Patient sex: M
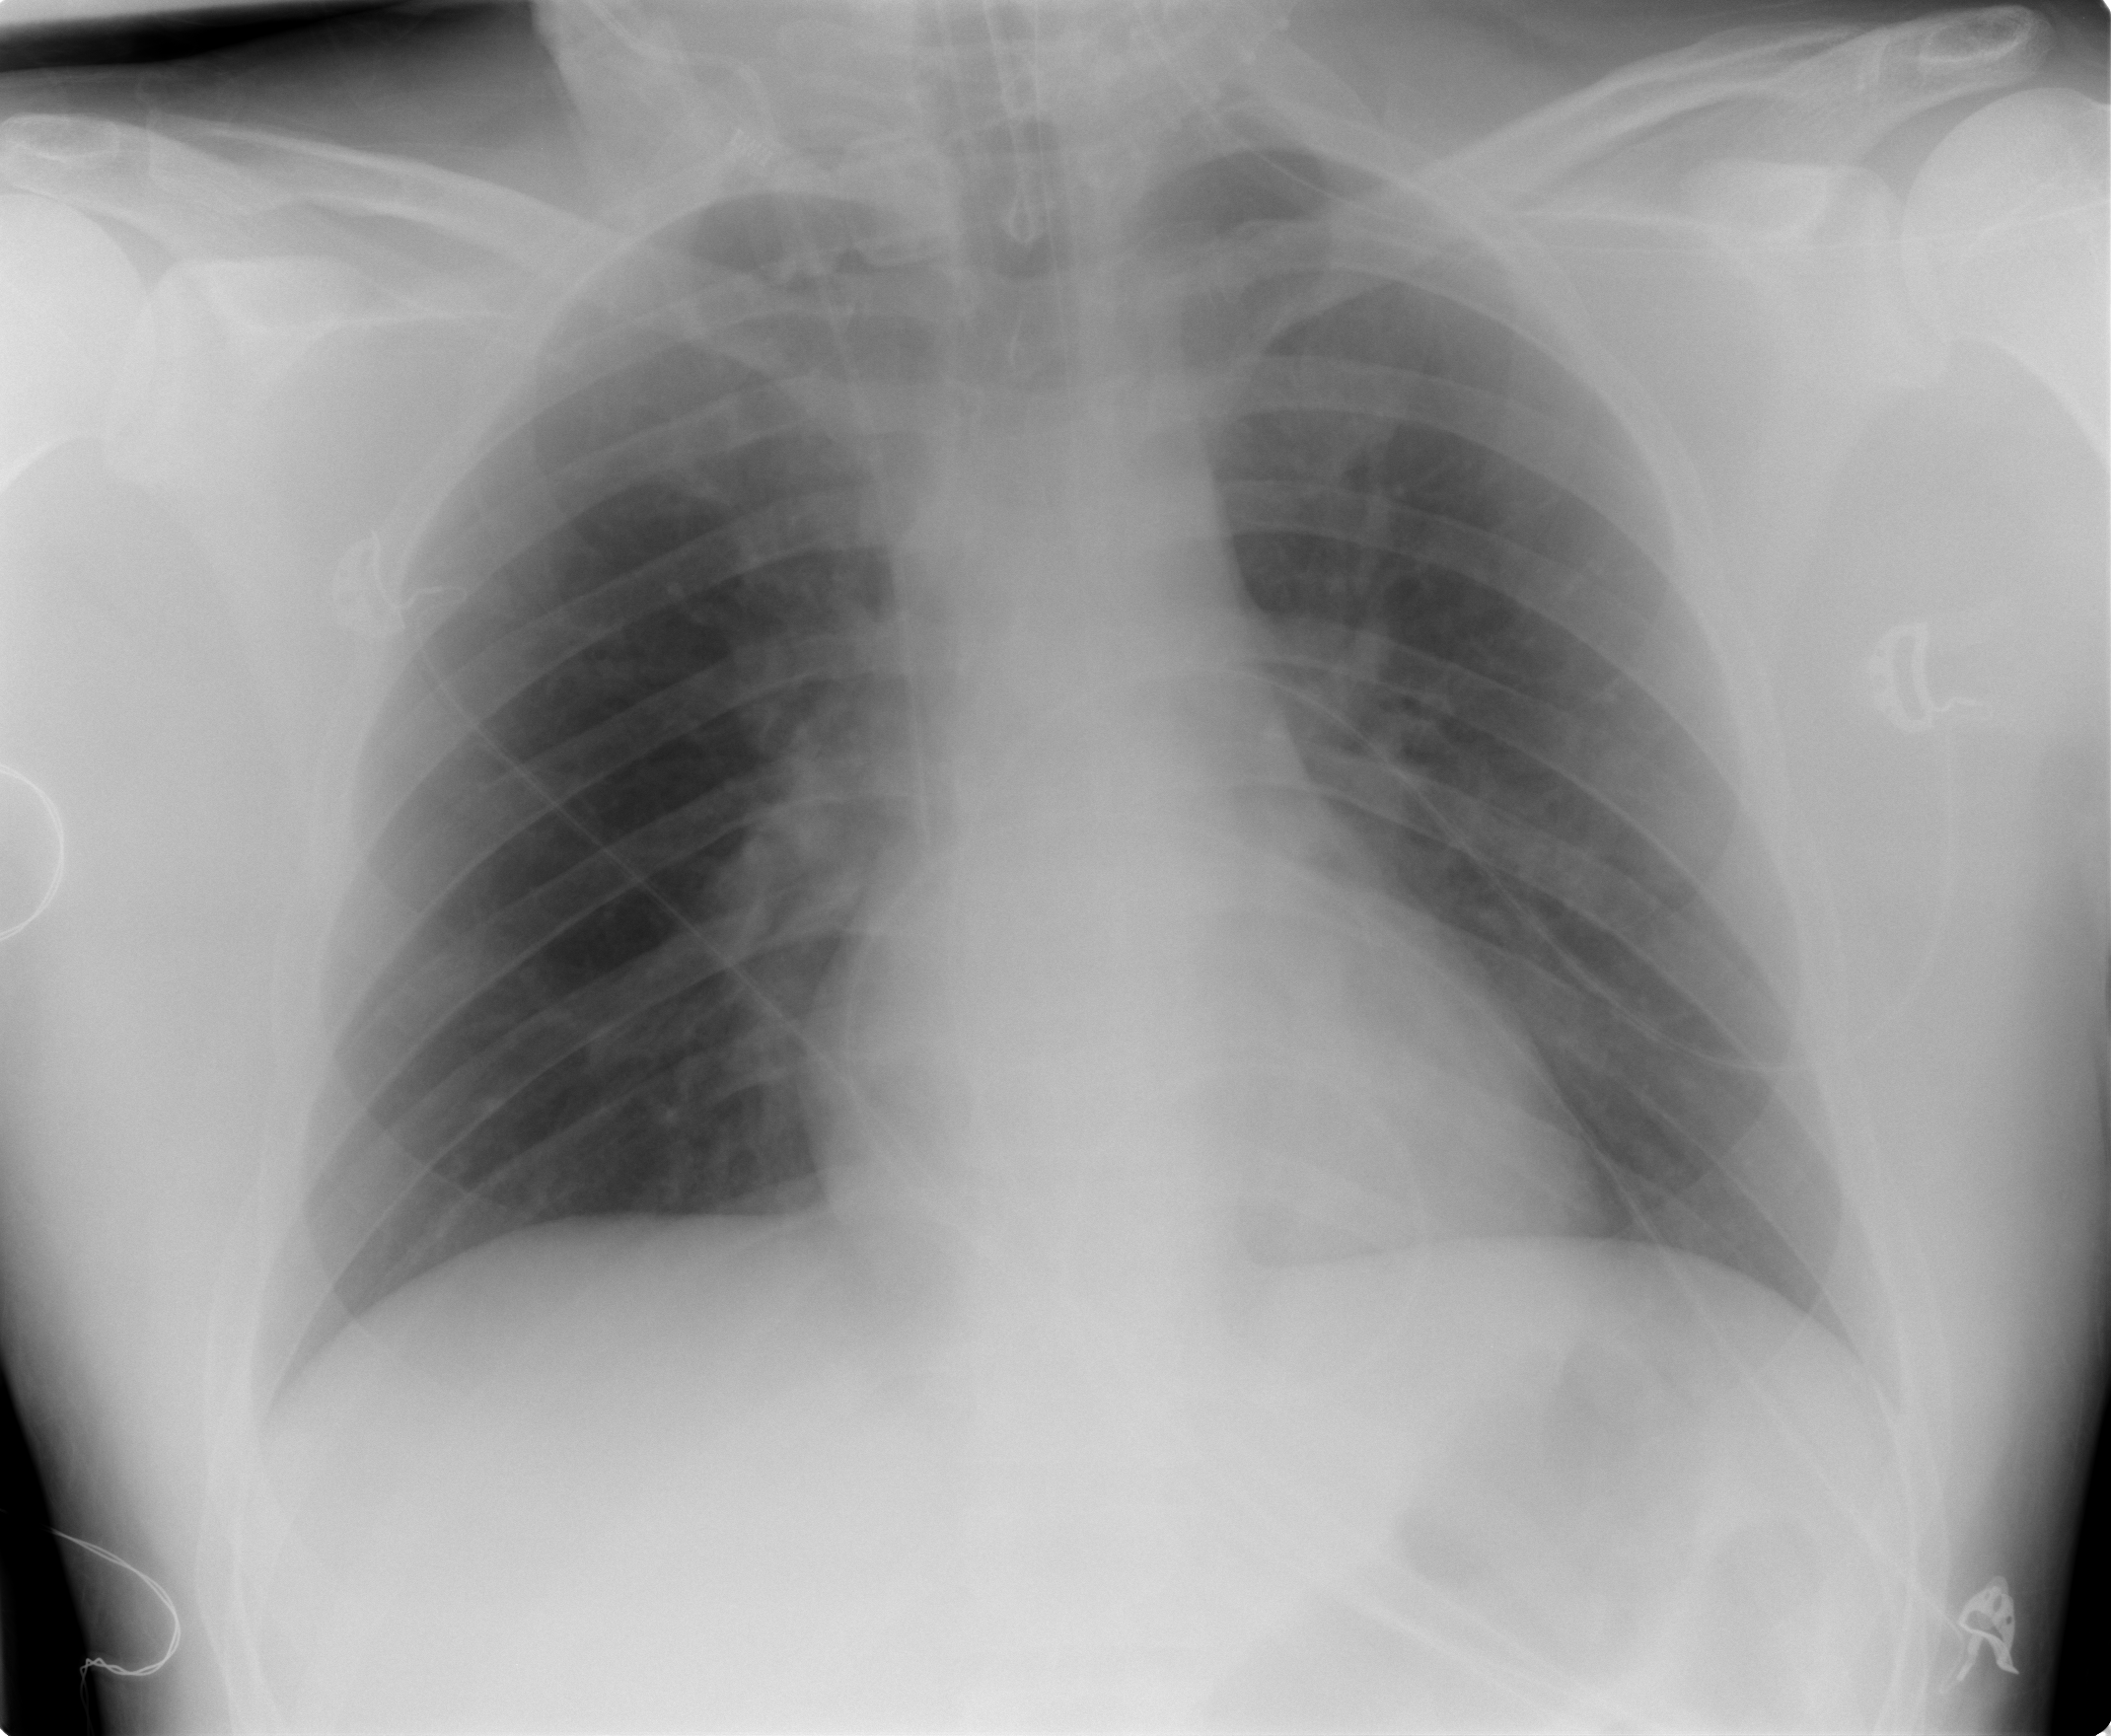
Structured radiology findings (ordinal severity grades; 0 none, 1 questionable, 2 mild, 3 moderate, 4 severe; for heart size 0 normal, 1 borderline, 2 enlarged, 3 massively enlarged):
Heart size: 0
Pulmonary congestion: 0
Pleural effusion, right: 0
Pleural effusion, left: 0
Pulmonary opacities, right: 0
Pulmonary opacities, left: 0
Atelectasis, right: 1
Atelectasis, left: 1